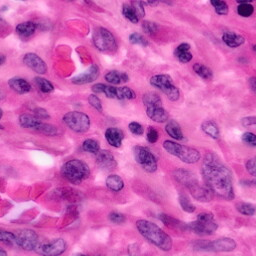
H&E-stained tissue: Pancreatic